二年级 · 算术
妈买来 7 个苹果和一些桃子, 小明吃了 3 个桃子, 剩下的桃子正好是苹果的 2 倍。剩下多少个桃子?

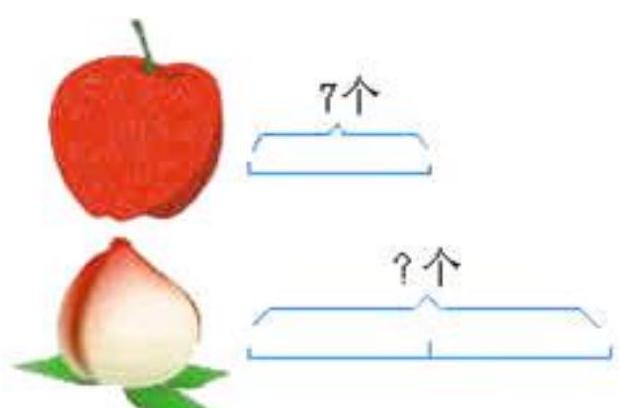
答案: 7 \times 2=14$ (个)